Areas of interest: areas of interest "Industrial"
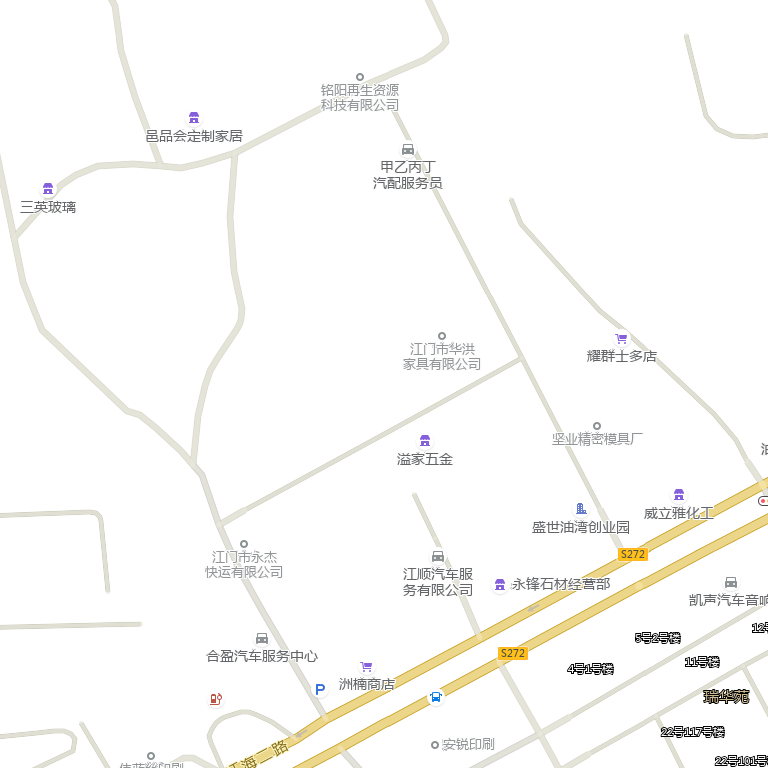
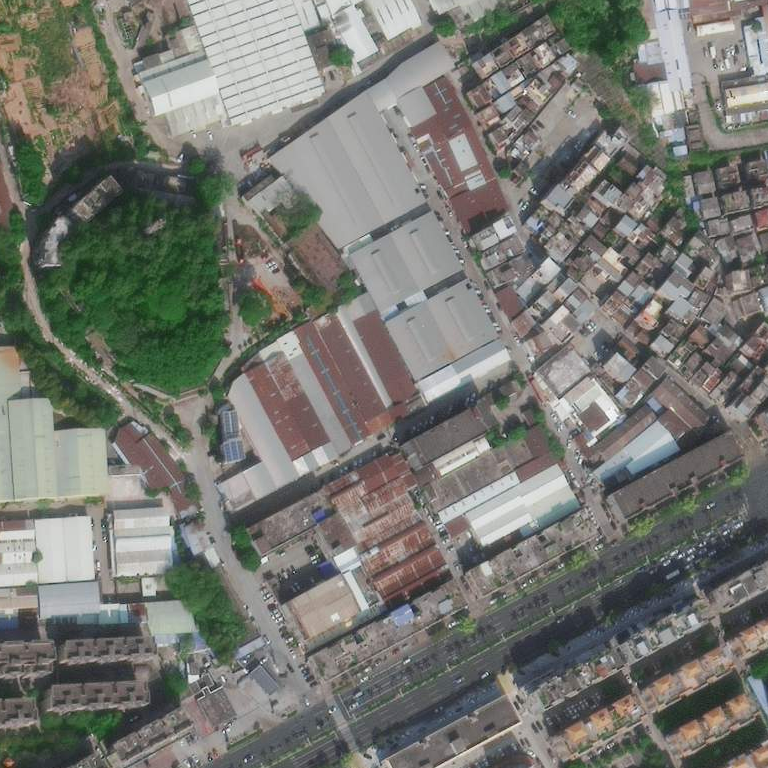